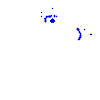
Particle: kaon